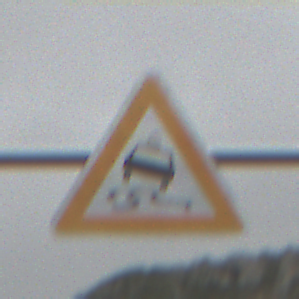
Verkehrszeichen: SchleuderOderRutschgefahr
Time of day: Midday
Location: Outdoor (Nature)
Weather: Overcast
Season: NotSpecified
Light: Natural